Interaction volume radius: 5 \u00c5
Interaction volume height: 15 \u00c5
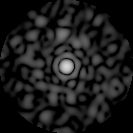
Disorder parameter: 0.7581